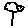
Label: tree